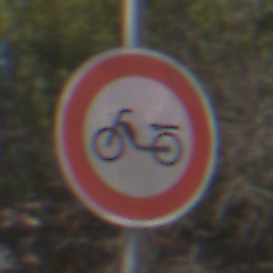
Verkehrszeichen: VerbotMofas
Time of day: MorningAfternoon
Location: Outdoor (Nature)
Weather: Clear
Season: Summer
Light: Natural